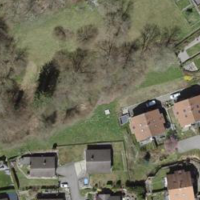
EUNIS habitat code: 55
Species observed at this site:
Allium ursinum